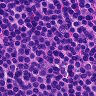
Metastatic tissue present: no